Aerial crown-view tile of a tropical tree (Barro Colorado Island, Panama), acquired 20241112:
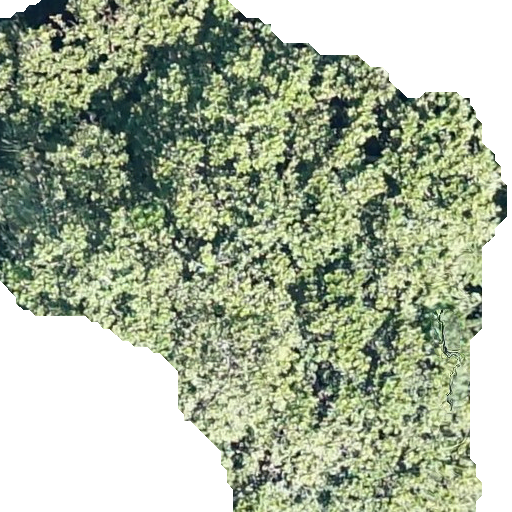
Species: Anacardium excelsum
GBIF accepted scientific name: Anacardium excelsum
Crown area: 336.616 m²